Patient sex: F
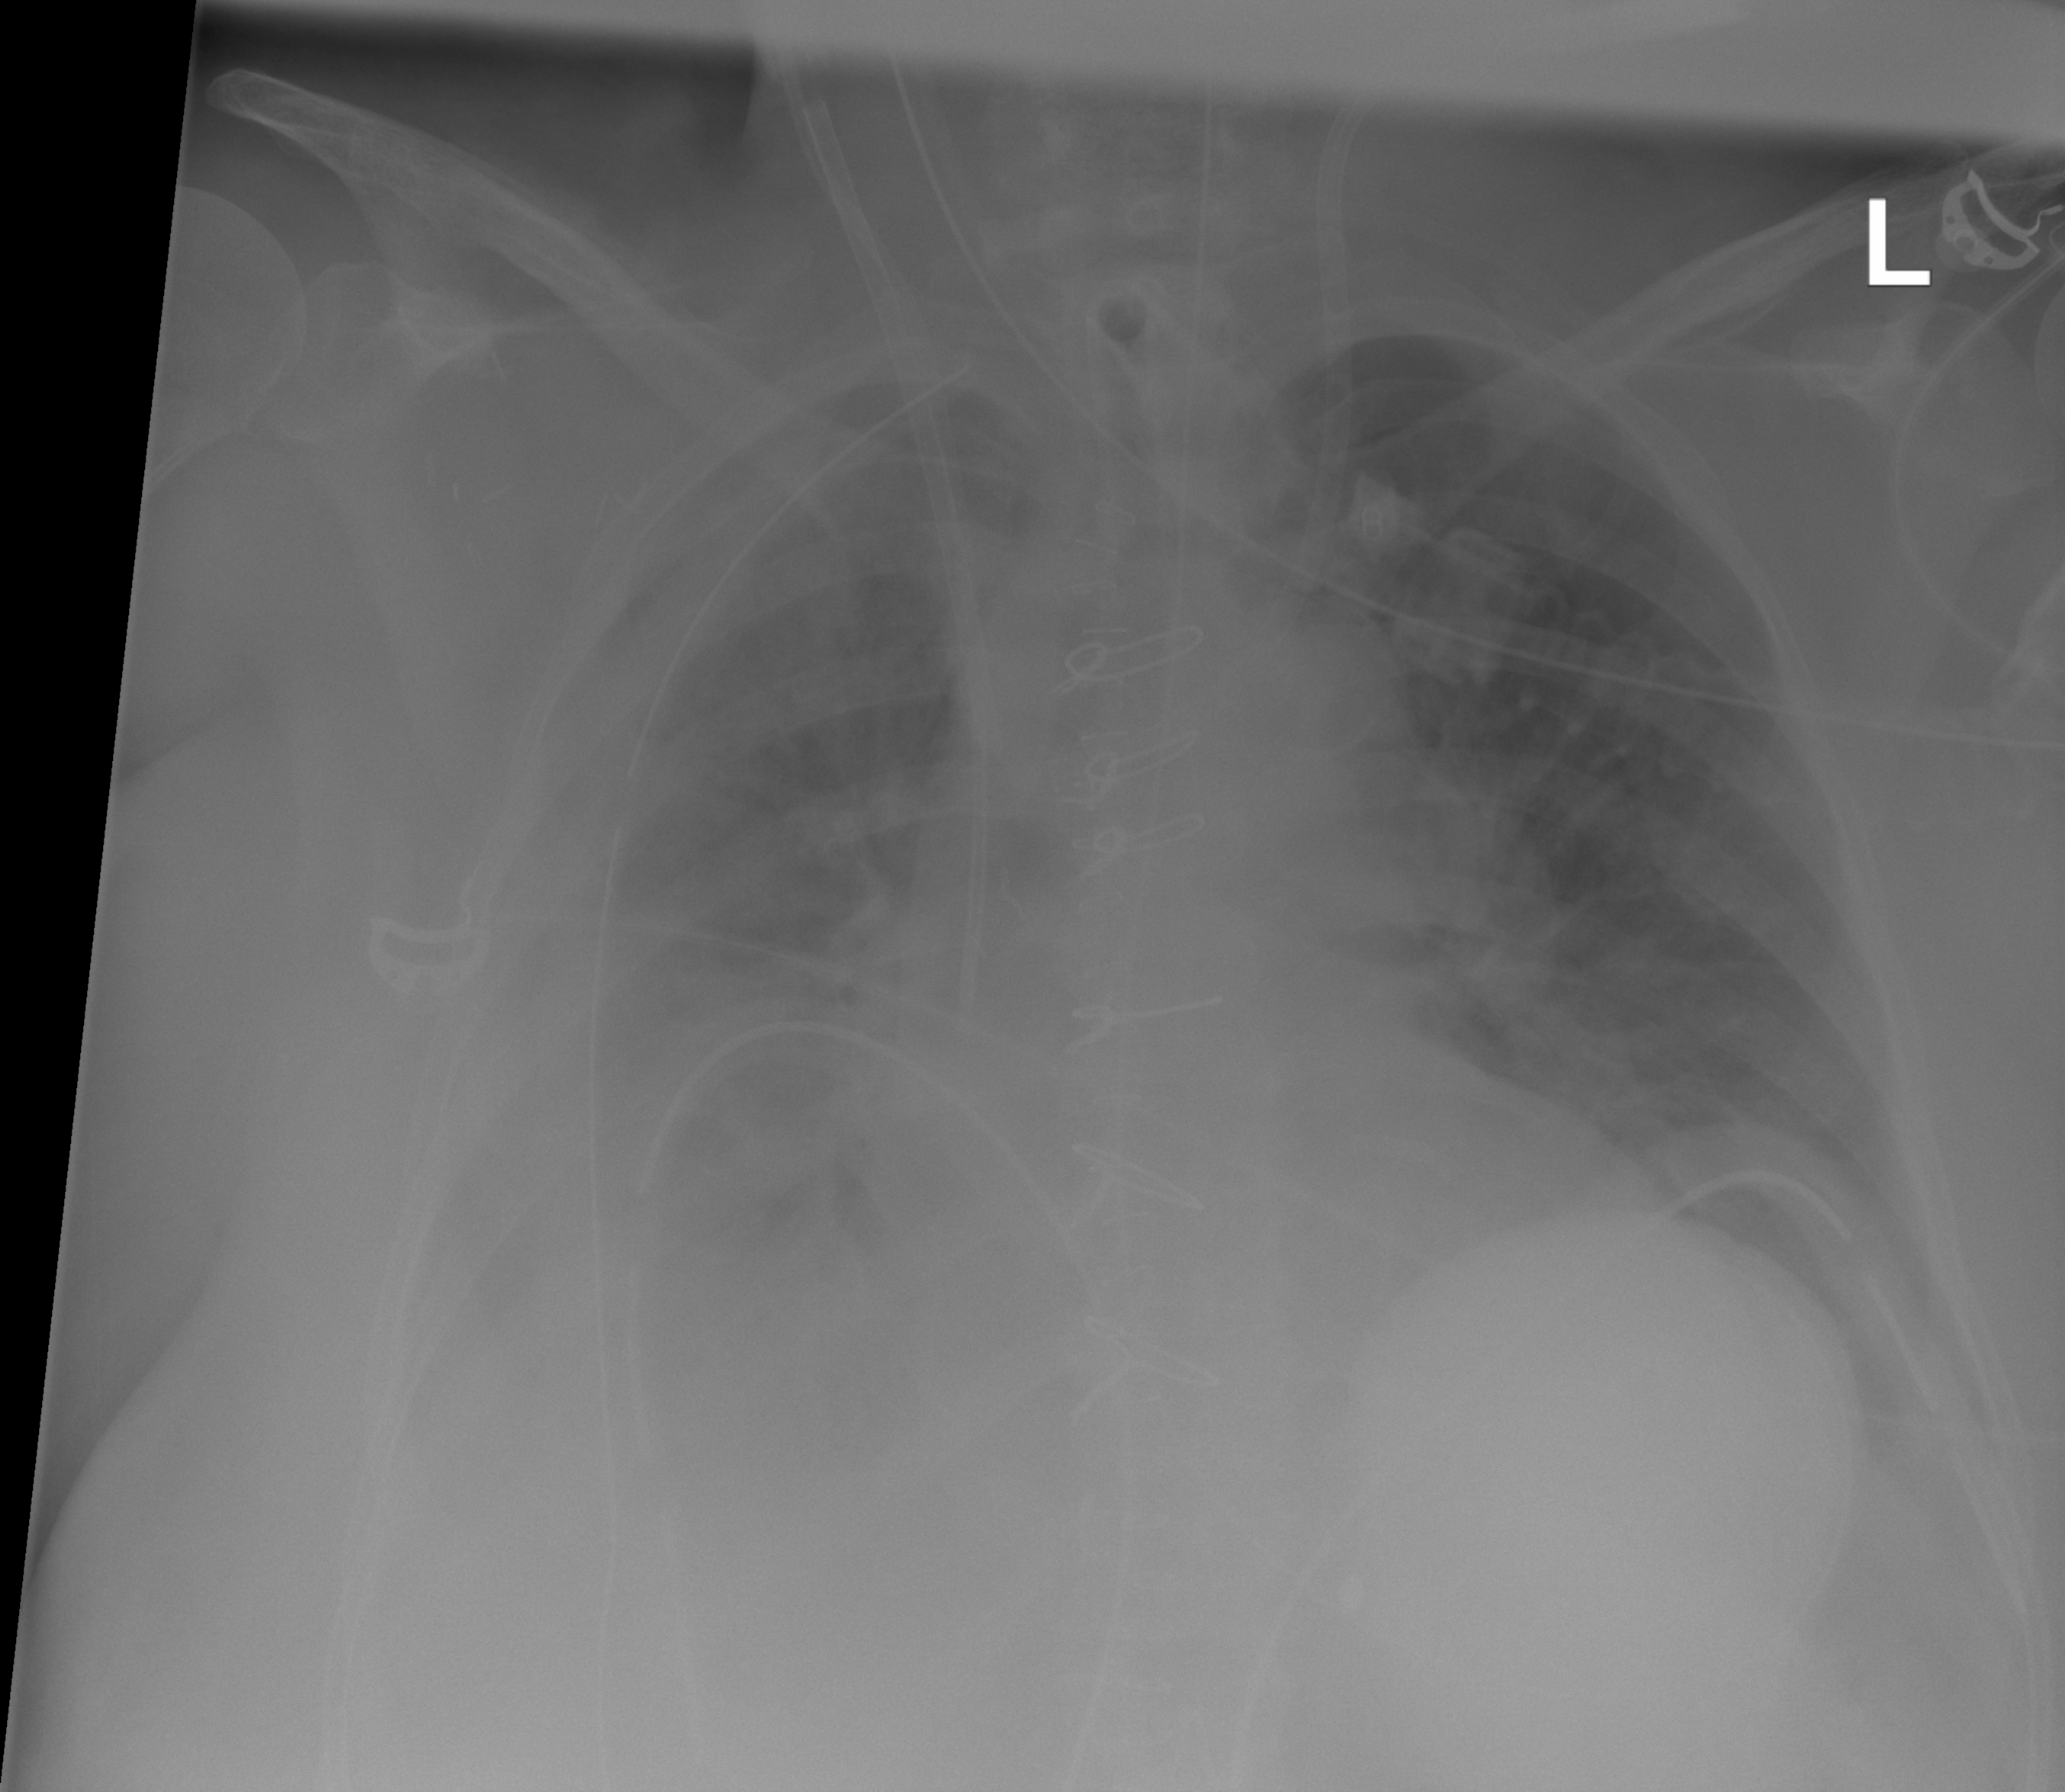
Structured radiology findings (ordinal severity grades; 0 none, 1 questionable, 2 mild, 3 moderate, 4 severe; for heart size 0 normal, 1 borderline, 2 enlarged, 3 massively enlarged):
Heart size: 2
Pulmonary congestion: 0
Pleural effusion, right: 3
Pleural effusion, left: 0
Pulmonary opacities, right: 1
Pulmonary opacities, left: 0
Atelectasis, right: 2
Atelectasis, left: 2